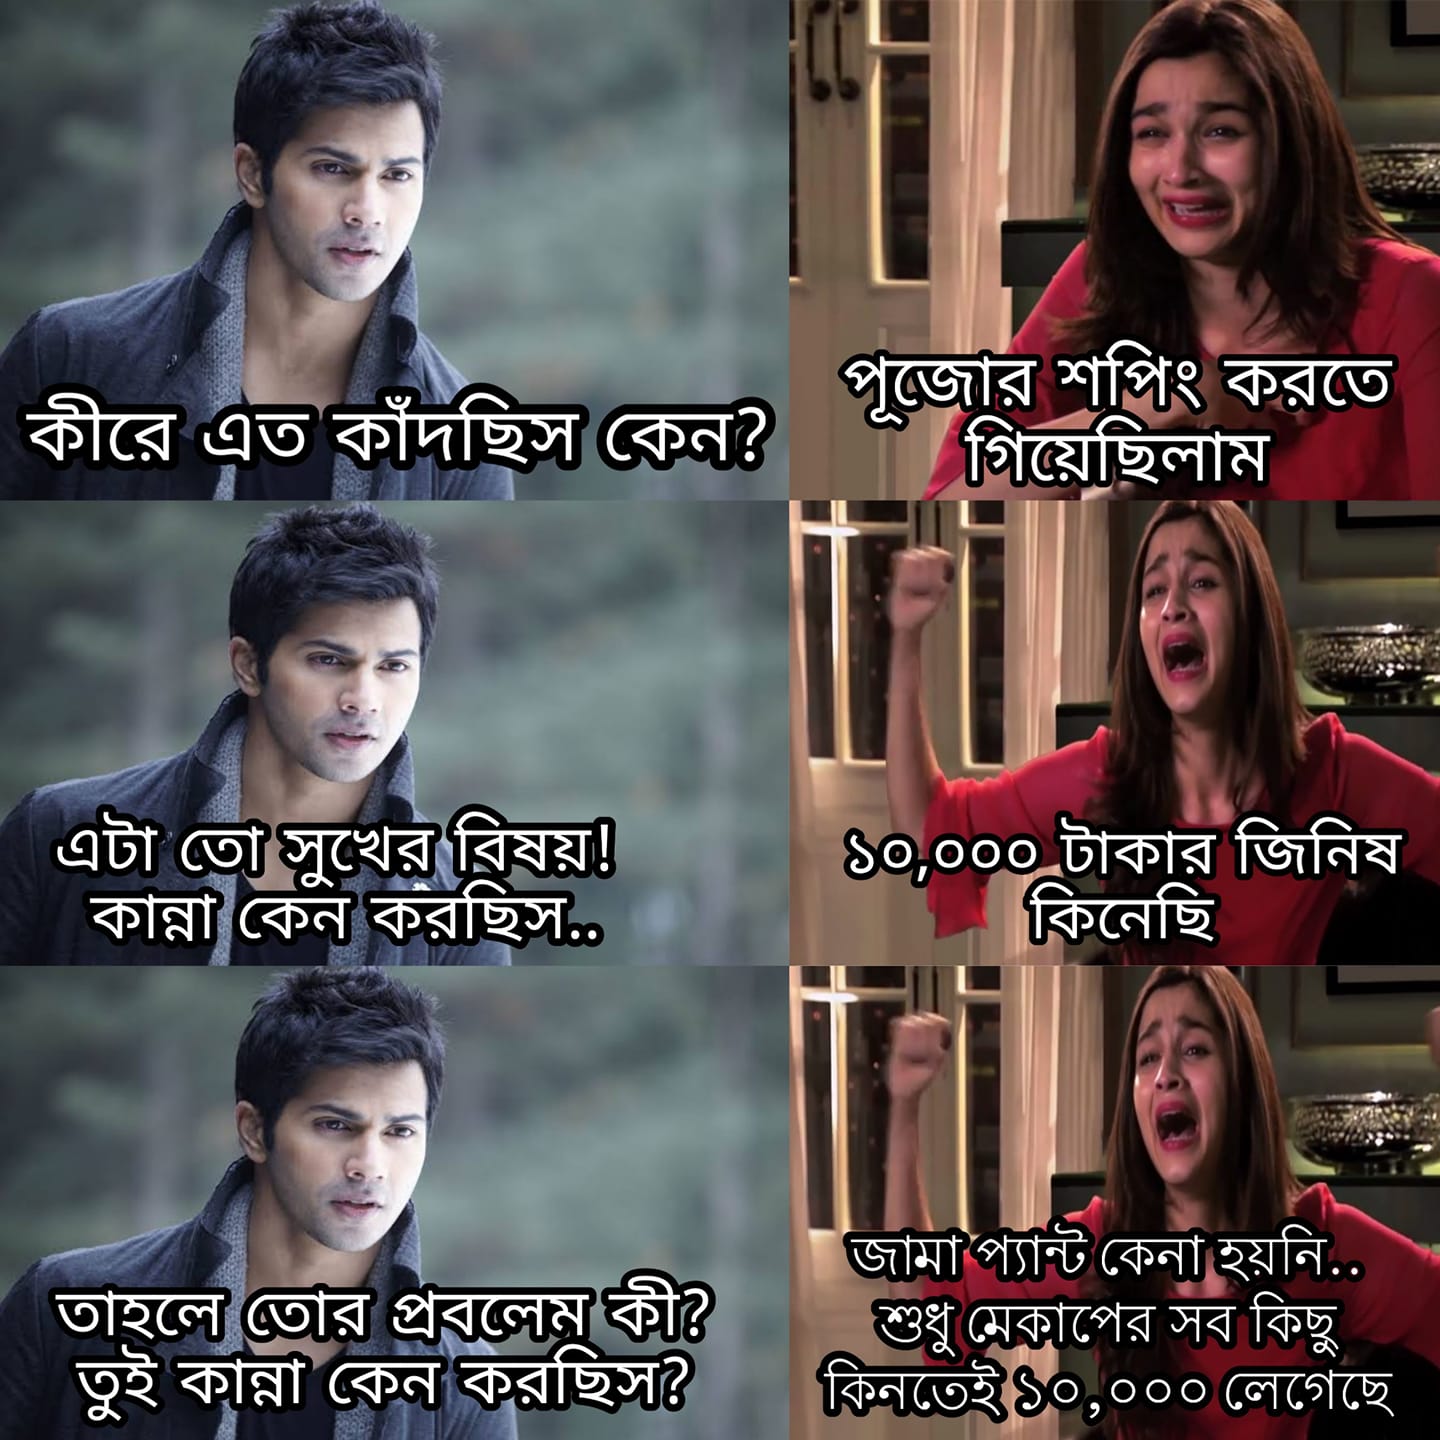
Text: কীরে এত কাঁদছিস কেন ? পূজোর শপিং করতে গিয়েছিলাম এটা তো সুখের বিষয় ! কান্না কেন করছিস... ১০,০০০ টাকার জিনিষ কিনেছি তাহলে তোর প্রবলেম কী ? তুই কান্না কেন করছিস ? জামা প্যান্ট কেনা হয়নি শুধু মেকাপের সব কিছু কিনতেই ১০,০০০ লেগেছে
Label: Non Hate